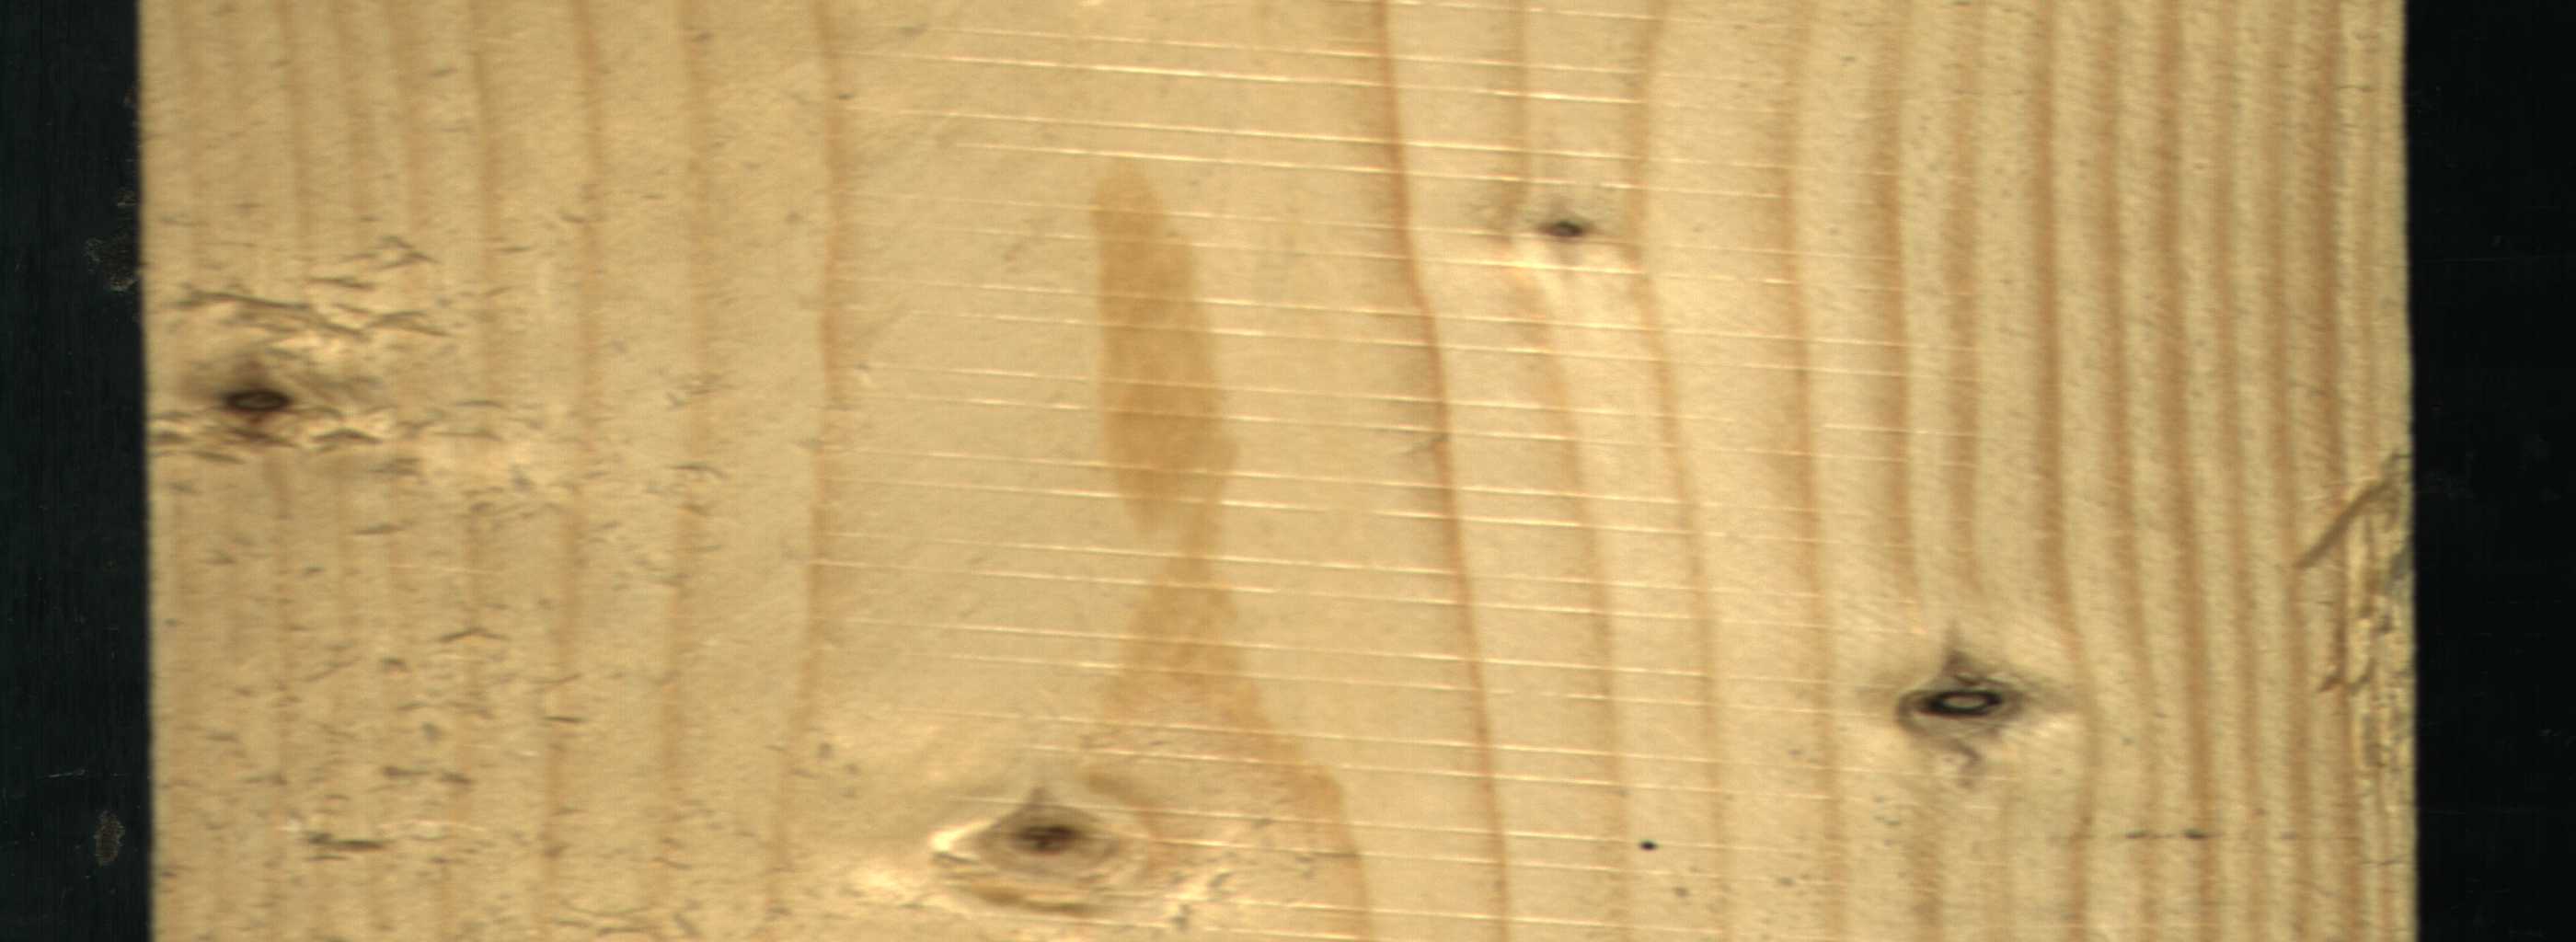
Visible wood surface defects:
Dead_Knot
Dead_Knot
Live_Knot
Live_Knot